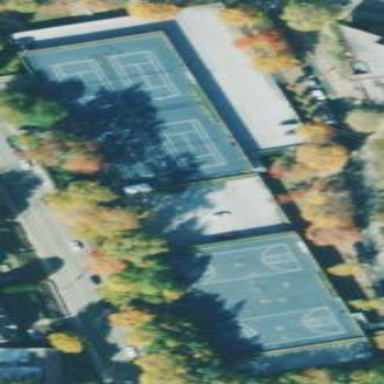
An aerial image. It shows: Building designated as visitor parking.